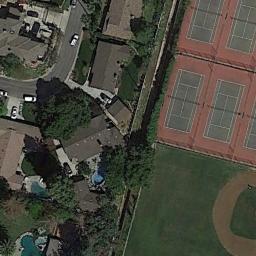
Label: tennis_court